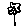
Label: flower